Question: I have the following code in my viewWillAppear:
'''
- (void) viewWillAppear:(BOOL)animated{
self.view.backgroundColor = [UIColor colorWithPatternImage:[UIImage imageNamed:@"background.png"]];
[super viewWillAppear:animated];
}
'''
However, why is it that when the first time it loads, I can see a white gap at the bottom of the screen? The background.png size is 640x960 pixel. This gap will disappear if I navigate to another view controller and go back to this view controller. This is the first view that is loaded when the app first launches. Anyone have any clue why this could happen?
Here's a screenshot:

It seems that 20px white gap is from the MainWindow.xib, not sure why we can still see it, while I already have added the view as a subview, it should cover all. And why does it cover all after it gets back from another view?
Here's a sample project that you <URL>
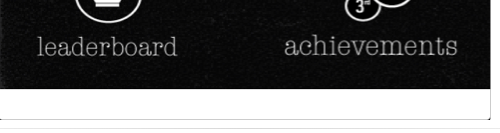
Answer: I am guessing you want to set the background view for your entire flow of views.
Just set
'''
_window.backgroundColor = [UIColor colorWithPatternImage:[UIImage imageNamed:@"pause-background.png"]];
'''
and
'''
self.view.backgroundColor = [UIColor clearColor];
'''